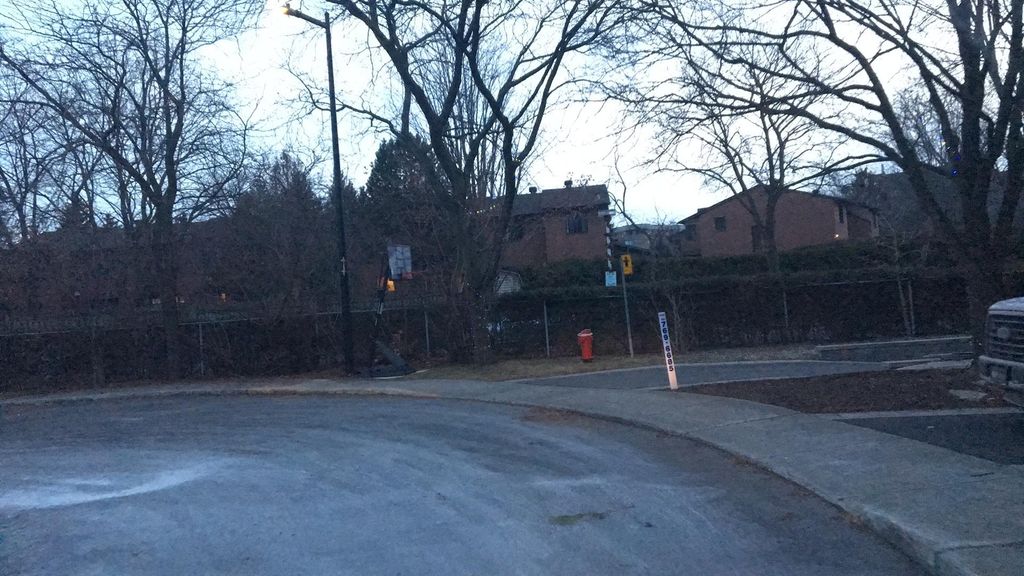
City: montreal